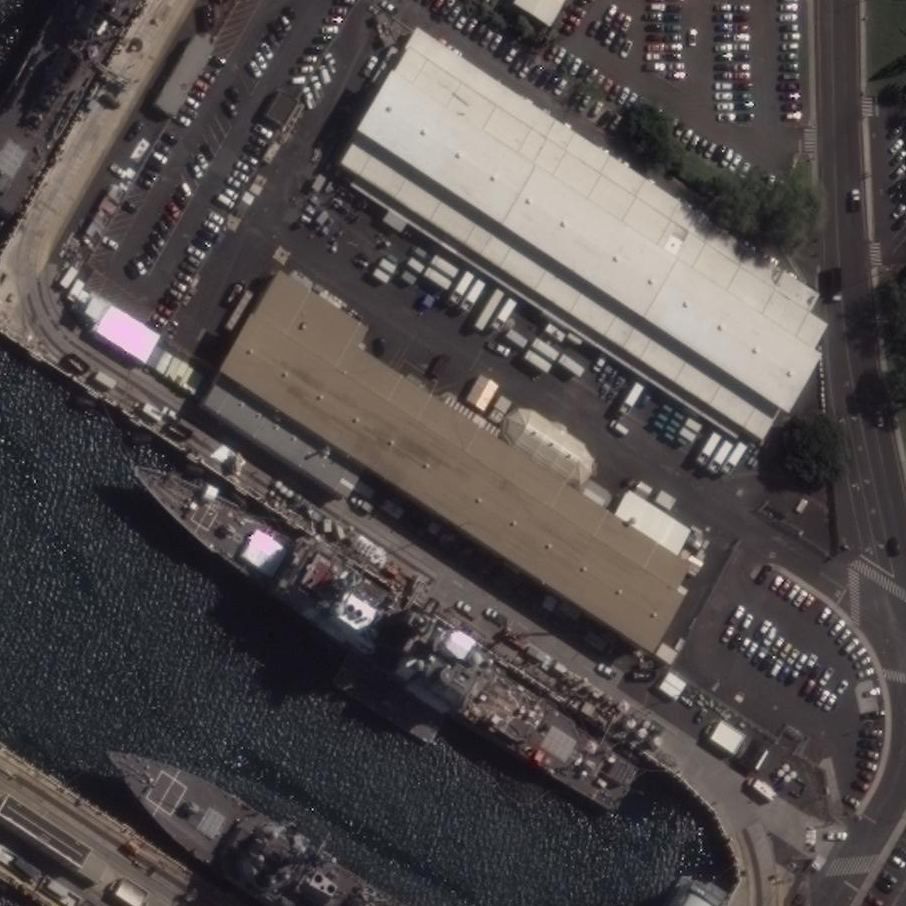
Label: cruiser